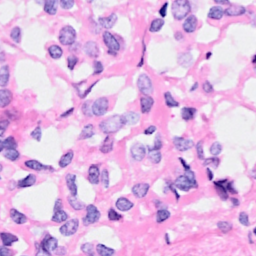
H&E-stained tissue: Breast